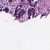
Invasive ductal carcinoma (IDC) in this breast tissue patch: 0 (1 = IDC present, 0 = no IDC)